Question: I'm trying to set the text to the top of the page in my TextView and I don't know how to align it...
I was looking for a way to do this for a while, please help me to accomplish it

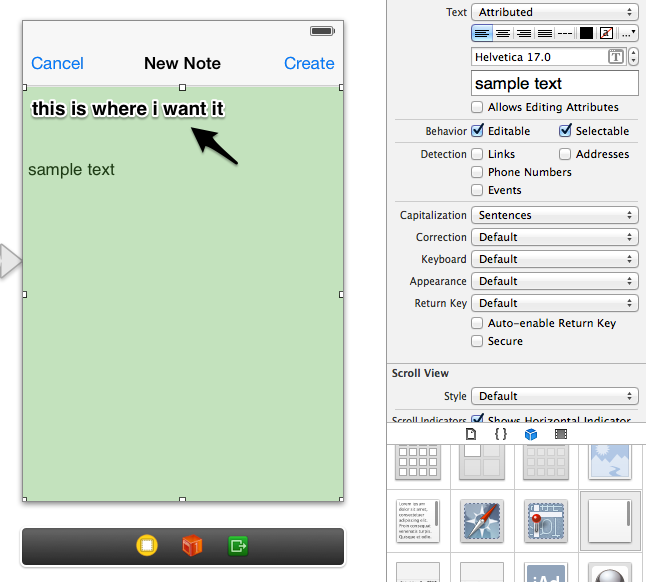
Answer: Just enlarge the TextView's height to full screen (under the navigation bar).
This will also add the translucent blur effect for text under the navigation bar.